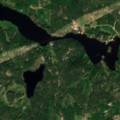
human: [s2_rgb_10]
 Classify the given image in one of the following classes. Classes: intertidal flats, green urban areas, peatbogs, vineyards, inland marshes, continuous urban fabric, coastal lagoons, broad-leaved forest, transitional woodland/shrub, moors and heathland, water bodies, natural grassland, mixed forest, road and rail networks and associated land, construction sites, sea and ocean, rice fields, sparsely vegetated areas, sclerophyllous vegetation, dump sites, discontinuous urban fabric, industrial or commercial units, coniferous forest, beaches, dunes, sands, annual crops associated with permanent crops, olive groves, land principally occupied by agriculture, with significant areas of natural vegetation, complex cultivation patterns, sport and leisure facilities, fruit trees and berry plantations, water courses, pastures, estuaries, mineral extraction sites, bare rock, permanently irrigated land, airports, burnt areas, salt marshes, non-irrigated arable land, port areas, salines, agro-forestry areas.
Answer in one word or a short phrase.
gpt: coniferous forest, mixed forest, transitional woodland/shrub, water bodies